Question: Activity's flow of run
A->B->C->D
- -

I don't want to call 'startActivity(new Intent(context, A.class));' by only using finish.
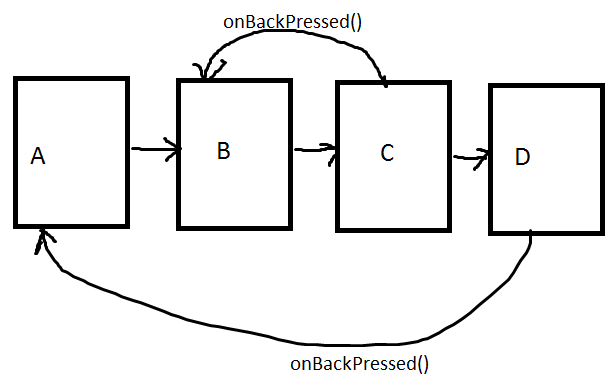
Answer: Thanks for your response but i recently solved problem with this way.
'''
Intent intent = new Intent(this, A.class);
intent.addFlags(Intent.FLAG_ACTIVITY_REORDER_TO_FRONT);
startActivity(intent);
finish();
'''